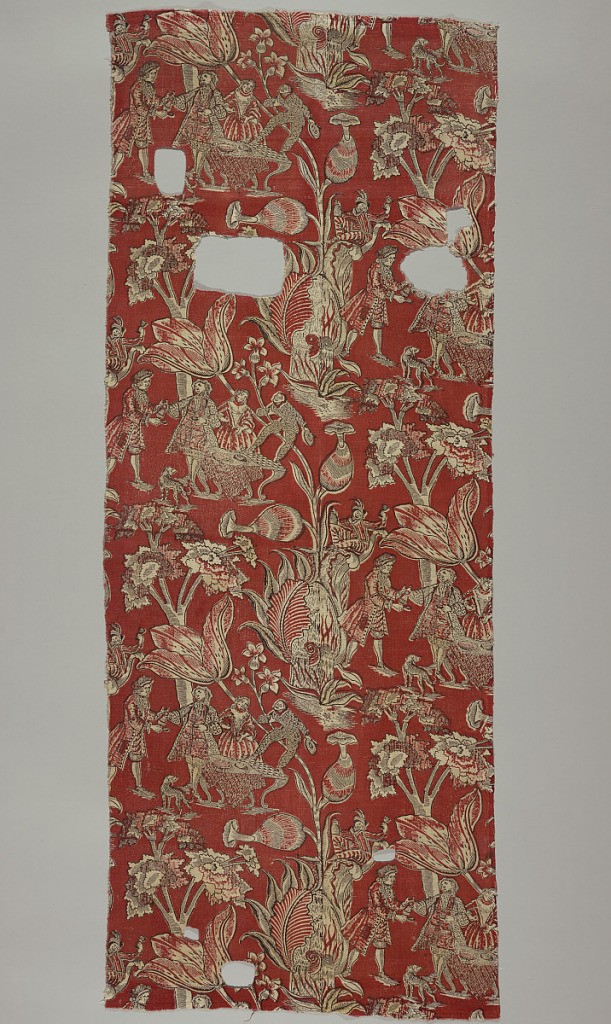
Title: Textile
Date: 18th century
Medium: linen Technique: relief printed on handwoven plain weave
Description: Red ground printed with a design of large flowering vine and blossoms with characters from the Comedie dell'Arte.